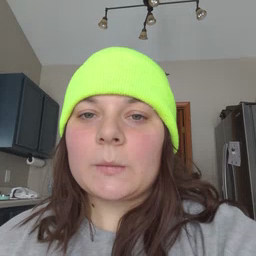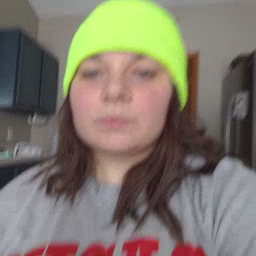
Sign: lamp